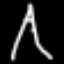
Label: The Eiffel Tower